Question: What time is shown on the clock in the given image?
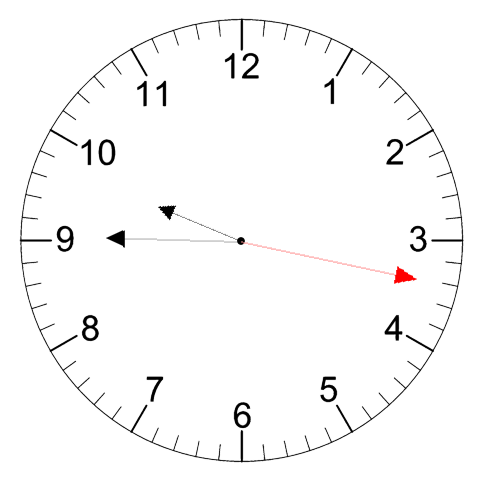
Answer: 09:45:17